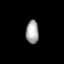
Tissue: lung
Cell type: Myeloid cells
Senescence score: 0.6164
Nuclear area (px): 286
Mean DAPI intensity: 167.769